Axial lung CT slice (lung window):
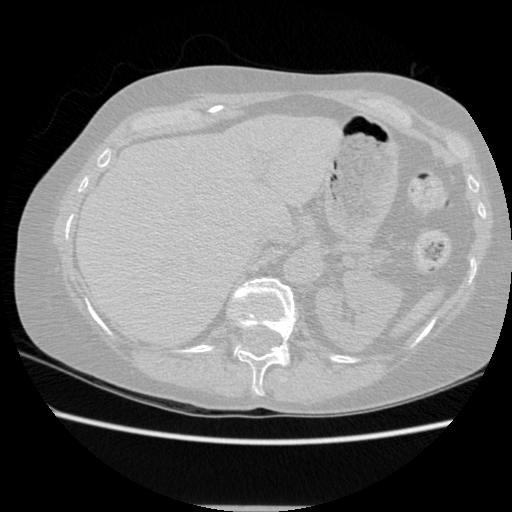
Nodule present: no